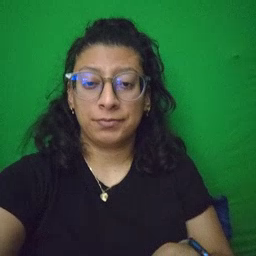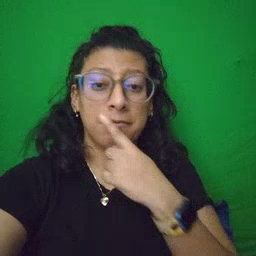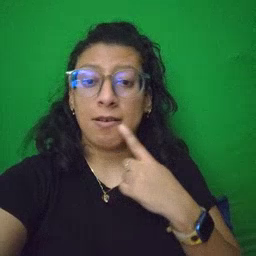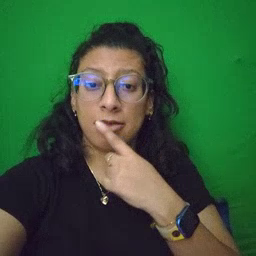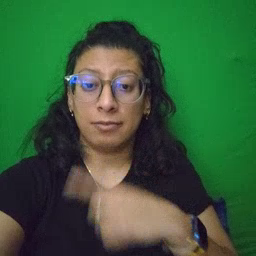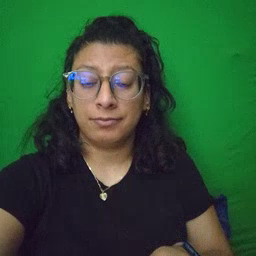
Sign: mouth